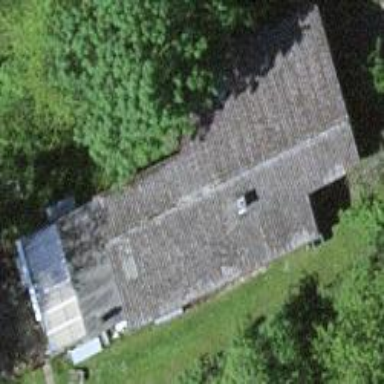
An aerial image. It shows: Barn.